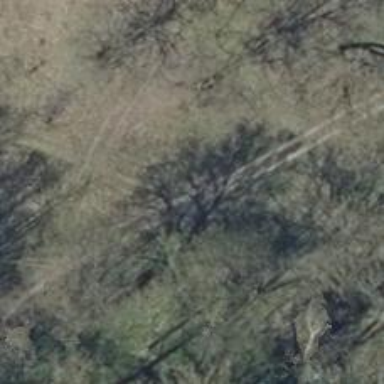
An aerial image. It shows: Dirt track road with grade2 tracktype.